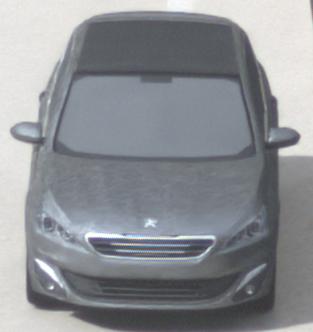
Make: Peugeot
Model: 308 VTi 82
Detailed model: 308 (II)
Model produced from: 2013/09
Model produced until: 2014/11
Doors: 5
Color: gray
Road condition: wet road
Daytime: morning or afternoon
Contrast: low contrast